Field crop: maize
Growth stage: 1
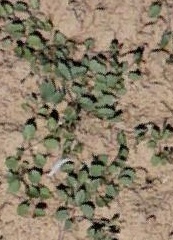
Species: convolvulus